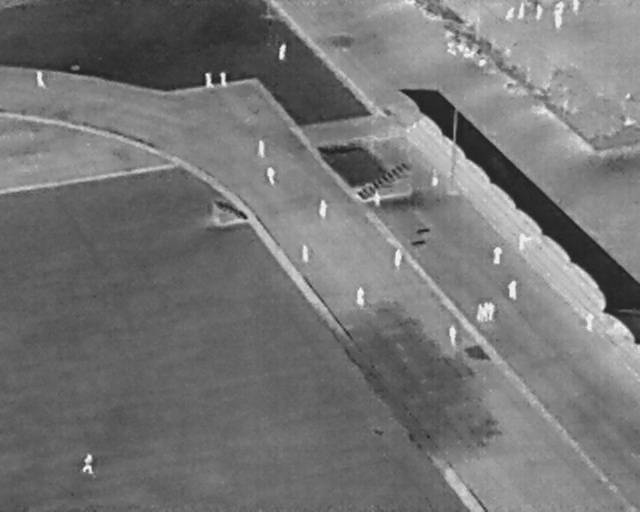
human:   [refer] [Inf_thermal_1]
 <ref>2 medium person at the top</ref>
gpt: <box>[[31, 14, 34, 16, 2], [39, 27, 42, 29, 2]]</box>

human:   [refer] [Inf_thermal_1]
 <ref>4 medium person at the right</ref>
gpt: <box>[[90, 62, 93, 63, 2], [69, 64, 72, 66, 2], [78, 55, 81, 57, 2], [76, 48, 79, 50, 2]]</box>

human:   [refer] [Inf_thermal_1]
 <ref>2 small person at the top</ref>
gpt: <box>[[33, 14, 36, 16, 2], [42, 9, 45, 10, 2]]</box>

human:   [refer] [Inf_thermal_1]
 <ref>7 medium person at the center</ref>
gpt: <box>[[40, 33, 43, 35, 2], [46, 48, 49, 50, 2], [60, 49, 63, 51, 2], [54, 57, 58, 58, 2], [66, 33, 69, 35, 2], [57, 37, 60, 39, 2], [48, 39, 52, 41, 2]]</box>

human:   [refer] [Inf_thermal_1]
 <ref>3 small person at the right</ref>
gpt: <box>[[73, 60, 76, 61, 2], [74, 60, 77, 61, 2], [75, 60, 78, 61, 2]]</box>

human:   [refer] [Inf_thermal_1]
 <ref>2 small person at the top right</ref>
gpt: <box>[[78, 1, 80, 3, 2], [80, 1, 82, 2, 2]]</box>

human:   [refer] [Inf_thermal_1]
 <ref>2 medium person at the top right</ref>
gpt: <box>[[83, 1, 85, 3, 2], [88, 0, 91, 2, 2]]</box>